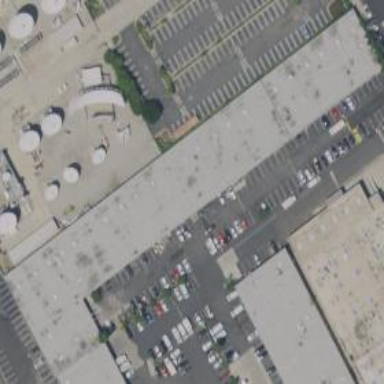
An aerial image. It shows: Commercial building.